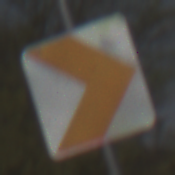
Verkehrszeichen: RichtungstafelnInKurvenKleinLinks
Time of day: MorningAfternoon
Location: Outdoor (Nature)
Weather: PartlyCloudy
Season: NotSpecified
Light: Natural